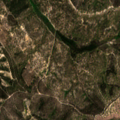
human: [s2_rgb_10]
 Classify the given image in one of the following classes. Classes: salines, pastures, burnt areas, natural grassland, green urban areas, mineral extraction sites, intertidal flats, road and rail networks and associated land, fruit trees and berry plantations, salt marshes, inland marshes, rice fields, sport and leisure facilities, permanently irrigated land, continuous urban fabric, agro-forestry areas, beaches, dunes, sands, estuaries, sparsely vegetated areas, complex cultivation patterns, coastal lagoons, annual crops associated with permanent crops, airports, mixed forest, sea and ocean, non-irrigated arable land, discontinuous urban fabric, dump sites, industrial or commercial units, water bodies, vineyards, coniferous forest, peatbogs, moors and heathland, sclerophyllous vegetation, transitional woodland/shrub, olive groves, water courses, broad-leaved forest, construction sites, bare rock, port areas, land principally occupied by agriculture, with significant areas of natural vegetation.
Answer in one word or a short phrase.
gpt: broad-leaved forest, transitional woodland/shrub